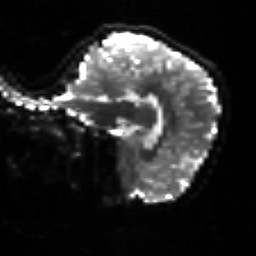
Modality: sbref
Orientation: sagittal
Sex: female
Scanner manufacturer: siemens
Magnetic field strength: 3 T
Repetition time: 5 s
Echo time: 0.071 s